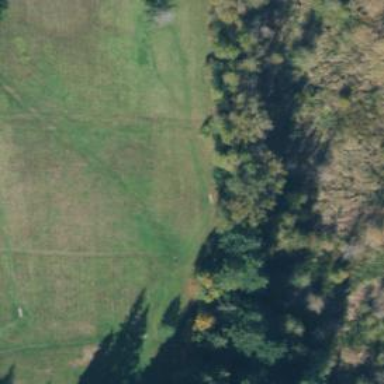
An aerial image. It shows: Disc golf hole in disc golf sport setting.